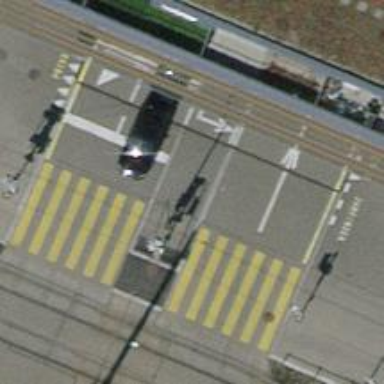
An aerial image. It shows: Zebra crossing with traffic signals. The crossing is marked by traffic lights.